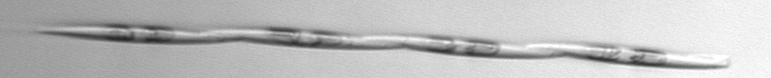
Label: Pseudo-nitzschia